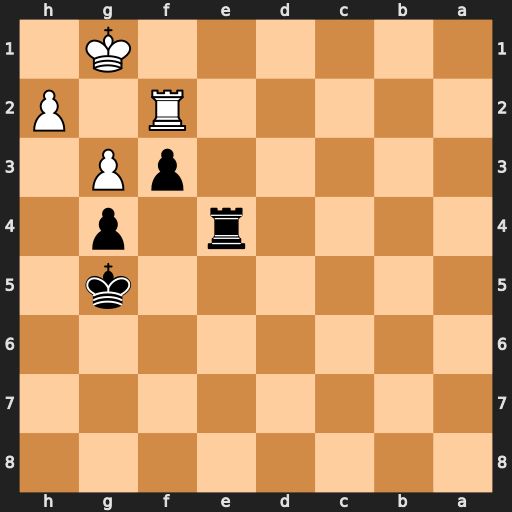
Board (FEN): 8/8/8/6k1/4r1p1/5pP1/5R1P/6K1
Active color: b
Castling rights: -
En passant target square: -
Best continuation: Re1+ Rf1 Rxf1+ Kxf1 Kf5 Ke1 Ke5